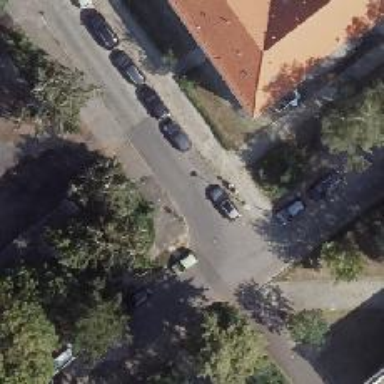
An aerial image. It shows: Residential road with asphalt surface. There are sidewalks on both sides and parking lane on the right.